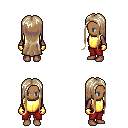
a pixel art fantasy rpg character, female body template, human, dark skin, gold chest armor, red pants, white blonde extra-long hairstyle, gold gloves, four views (front, back, left, right), 2x2 character sprite sheet, small pixel art, hard edges, no anti-aliasing